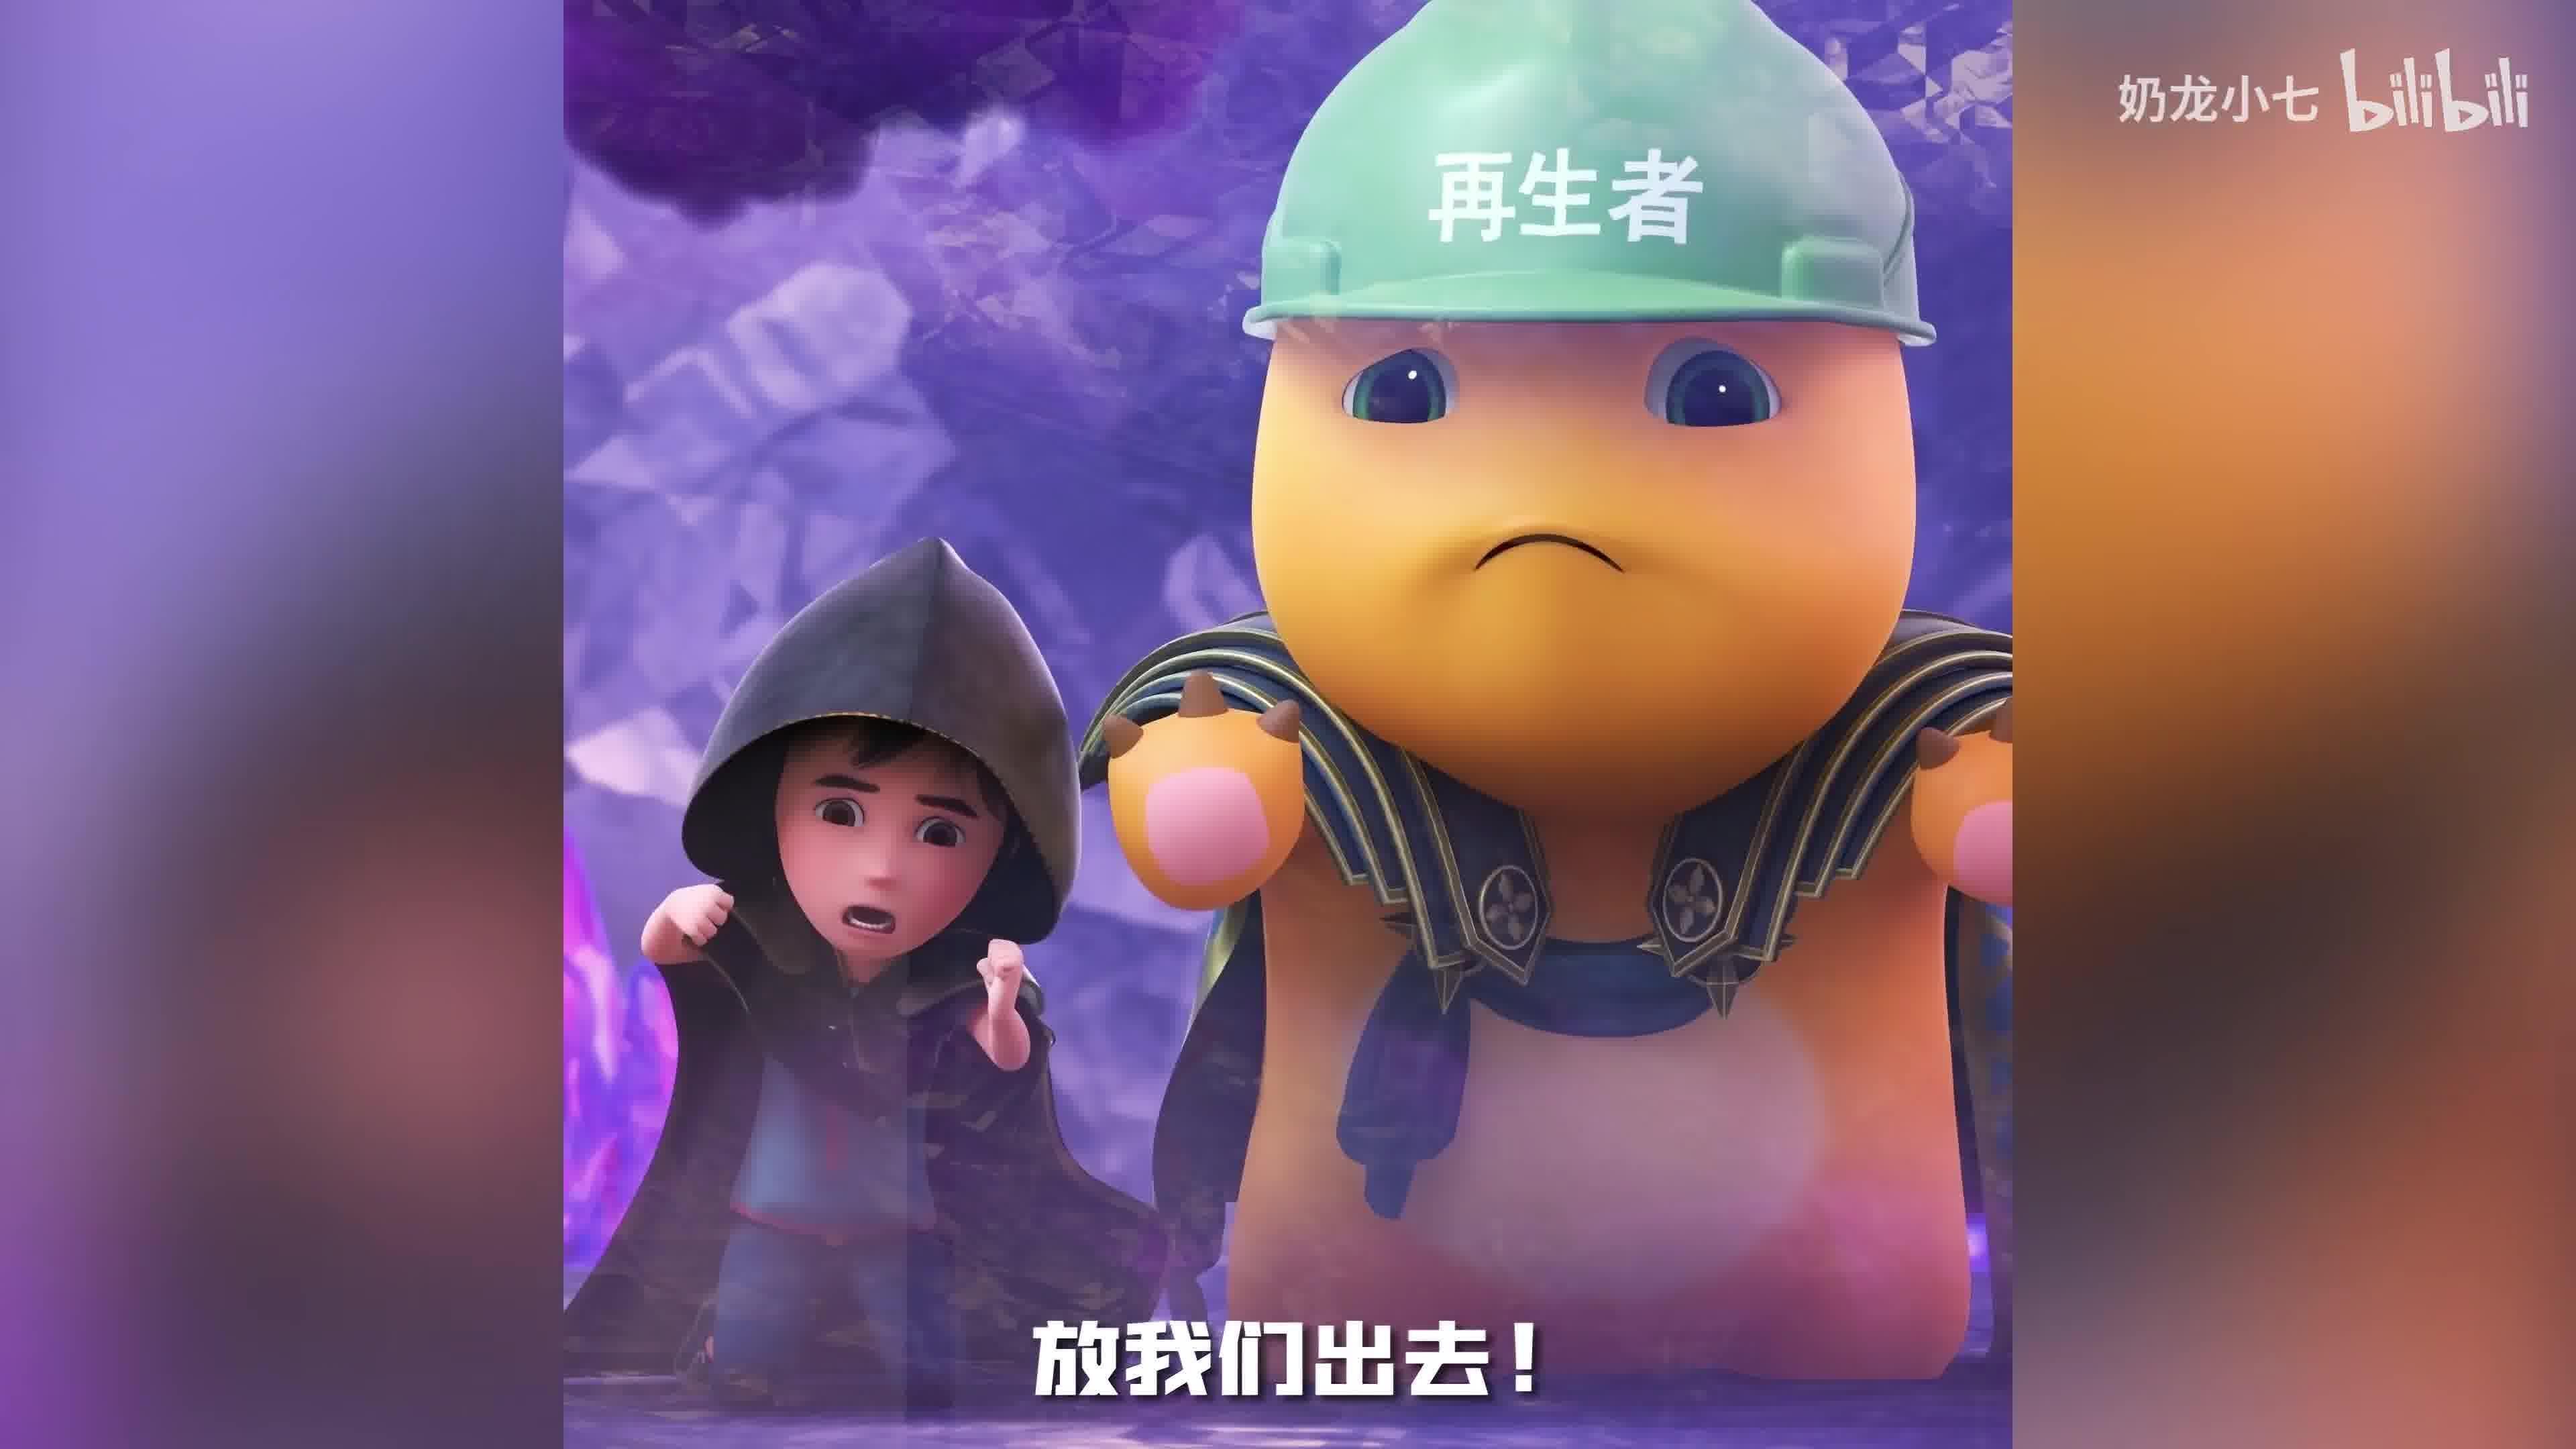
Label: nailong